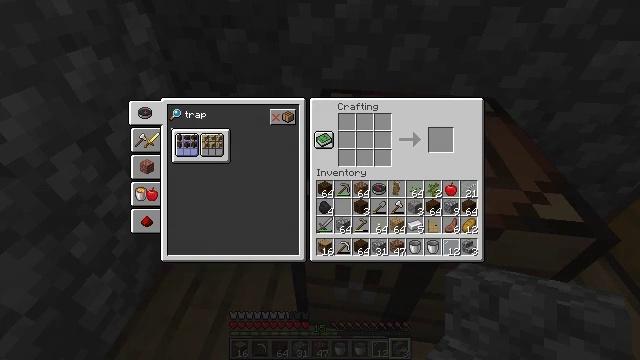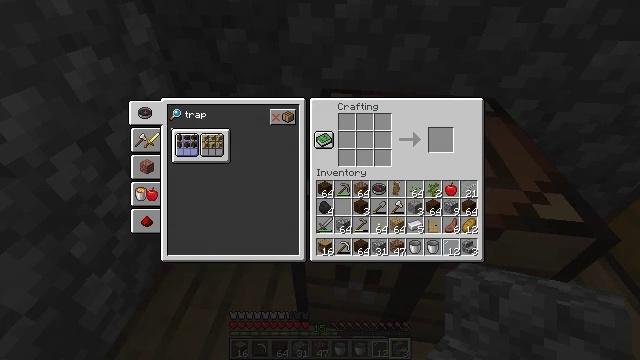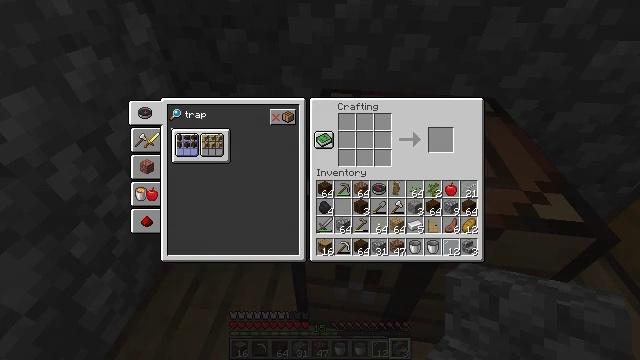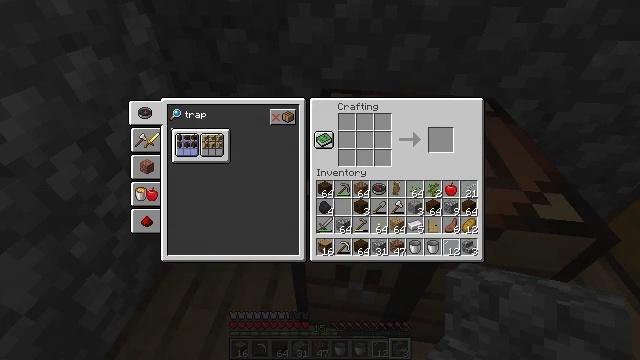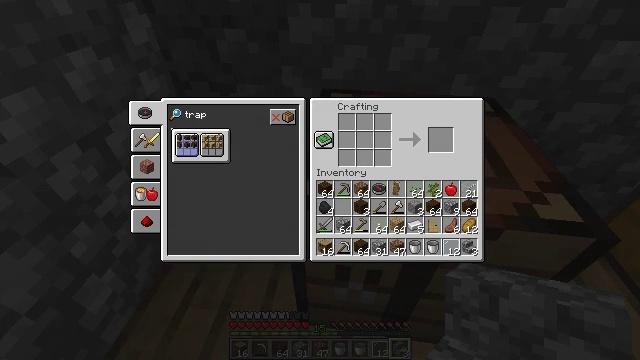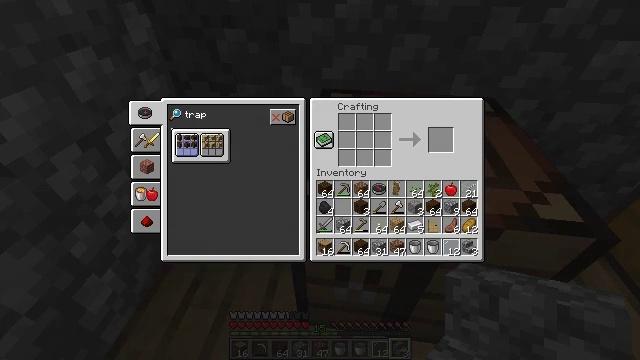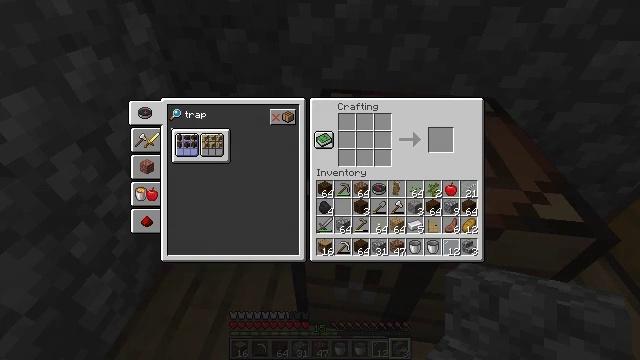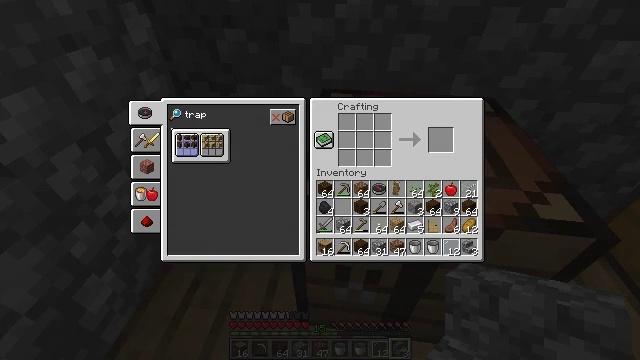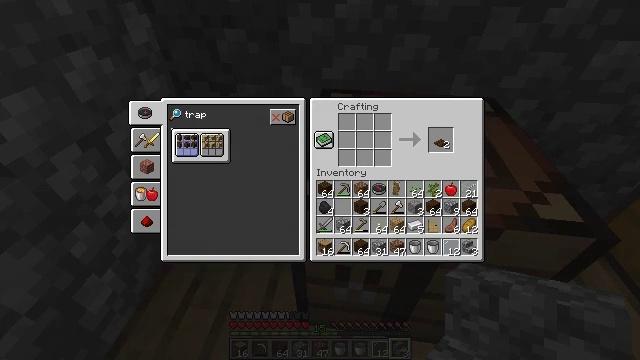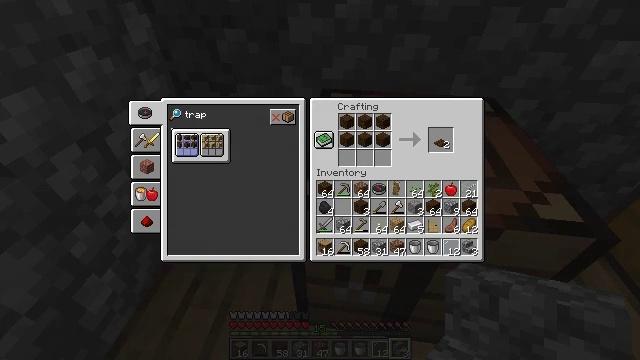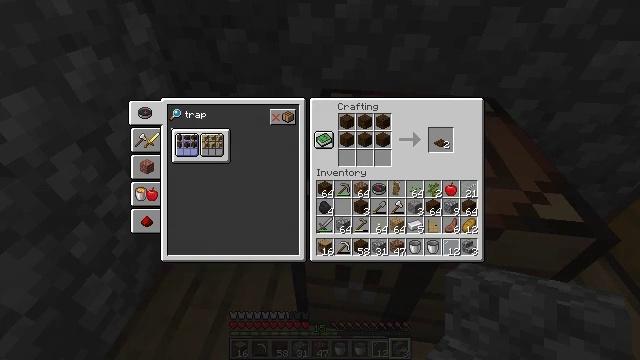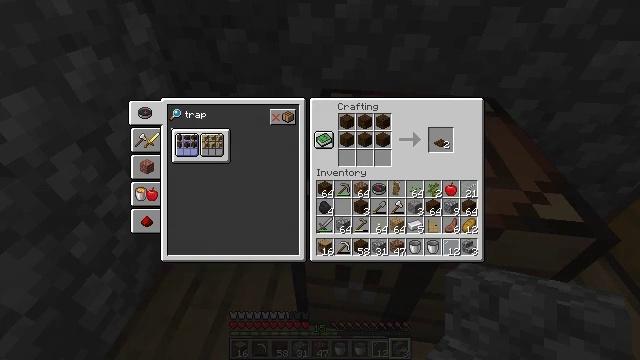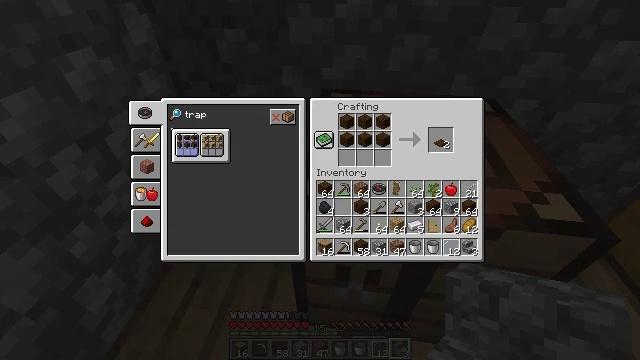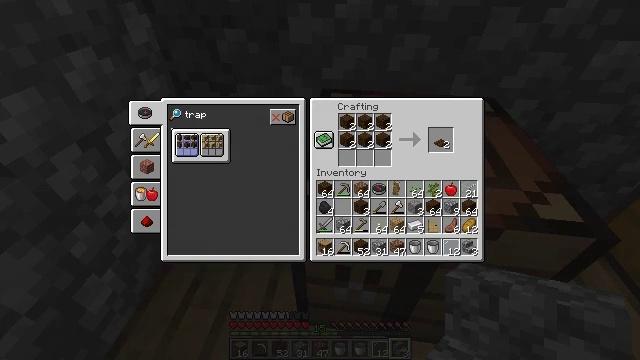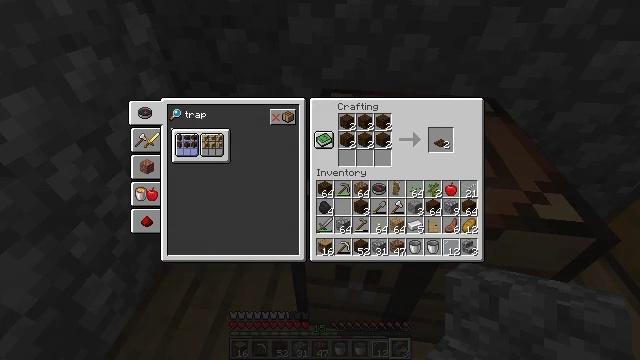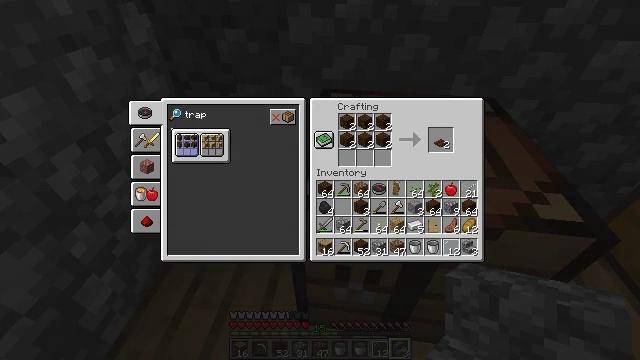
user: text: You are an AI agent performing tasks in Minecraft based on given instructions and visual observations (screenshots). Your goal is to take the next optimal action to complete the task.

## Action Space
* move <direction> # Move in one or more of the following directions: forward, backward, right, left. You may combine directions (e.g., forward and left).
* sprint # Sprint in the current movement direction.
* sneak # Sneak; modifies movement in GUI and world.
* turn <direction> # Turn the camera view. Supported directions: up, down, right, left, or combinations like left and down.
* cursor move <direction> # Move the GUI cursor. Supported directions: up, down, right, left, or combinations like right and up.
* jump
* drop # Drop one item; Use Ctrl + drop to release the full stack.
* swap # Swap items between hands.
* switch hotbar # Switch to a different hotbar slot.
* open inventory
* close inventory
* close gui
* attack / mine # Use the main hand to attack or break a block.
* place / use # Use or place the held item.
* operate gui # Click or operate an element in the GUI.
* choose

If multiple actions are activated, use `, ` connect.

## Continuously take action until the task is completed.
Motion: motion action
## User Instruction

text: Interact with the crafting table to get a dark oak trapdoor.
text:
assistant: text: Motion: no_op
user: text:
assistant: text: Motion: no_op
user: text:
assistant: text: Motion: no_op
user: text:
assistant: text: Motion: no_op
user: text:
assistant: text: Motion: no_op
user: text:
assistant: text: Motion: no_op
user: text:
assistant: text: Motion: operate gui
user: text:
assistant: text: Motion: operate gui
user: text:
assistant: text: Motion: no_op
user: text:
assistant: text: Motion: no_op
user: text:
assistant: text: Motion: operate gui
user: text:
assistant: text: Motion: operate gui
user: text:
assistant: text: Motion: no_op
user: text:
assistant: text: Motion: no_op
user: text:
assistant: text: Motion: no_op
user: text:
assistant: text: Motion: no_op
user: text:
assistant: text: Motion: no_op
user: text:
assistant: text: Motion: operate gui
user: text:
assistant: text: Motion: operate gui
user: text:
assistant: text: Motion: operate gui
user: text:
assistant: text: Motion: no_op
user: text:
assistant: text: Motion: operate gui
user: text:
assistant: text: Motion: operate gui
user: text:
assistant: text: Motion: no_op
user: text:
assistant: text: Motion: no_op
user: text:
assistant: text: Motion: cursor move right
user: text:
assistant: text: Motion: cursor move right
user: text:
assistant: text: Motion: cursor move right
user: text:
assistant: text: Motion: cursor move right
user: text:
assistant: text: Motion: no_op